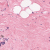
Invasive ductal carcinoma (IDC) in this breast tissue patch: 0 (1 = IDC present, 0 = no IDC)